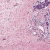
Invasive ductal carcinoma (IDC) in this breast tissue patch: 1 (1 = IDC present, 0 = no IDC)